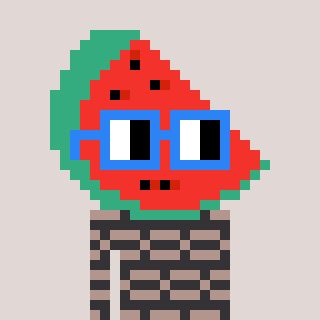
a pixel art character with square blue glasses, a watermelon-shaped head and a grayscale-colored body on a warm background